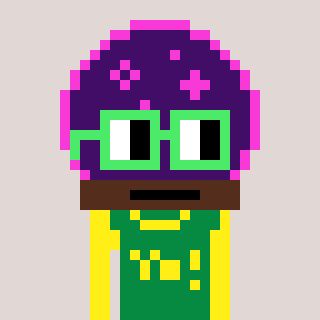
a pixel art character with square light green glasses, a crystalball-shaped head and a green-colored body on a warm background